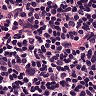
Metastatic tissue present: no